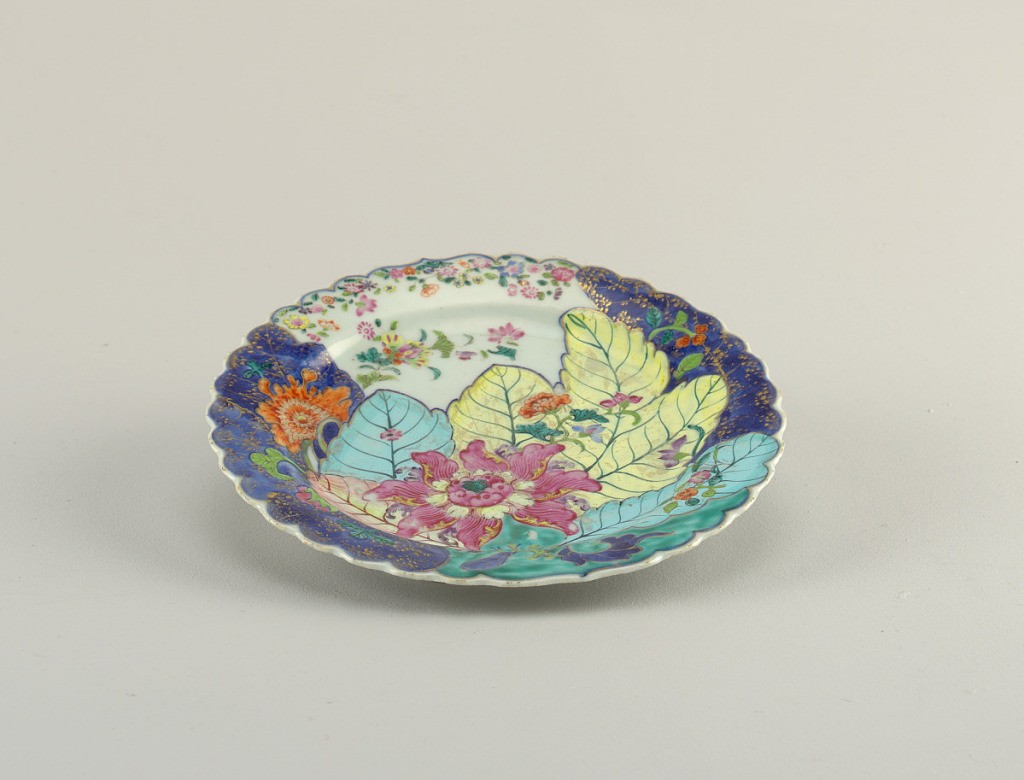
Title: Plate
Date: ca. 1850–80
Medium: porcelain, enamel, gilding
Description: Circular plate, concave center, scalloped rim. Upper surface painted in "Tobacco Leaf" pattern in pink, yellow, blue, with underglaze blue areas and gilded details. Reverse painted with underglaze blue and red floral sprigs.